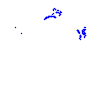
Particle: kaon